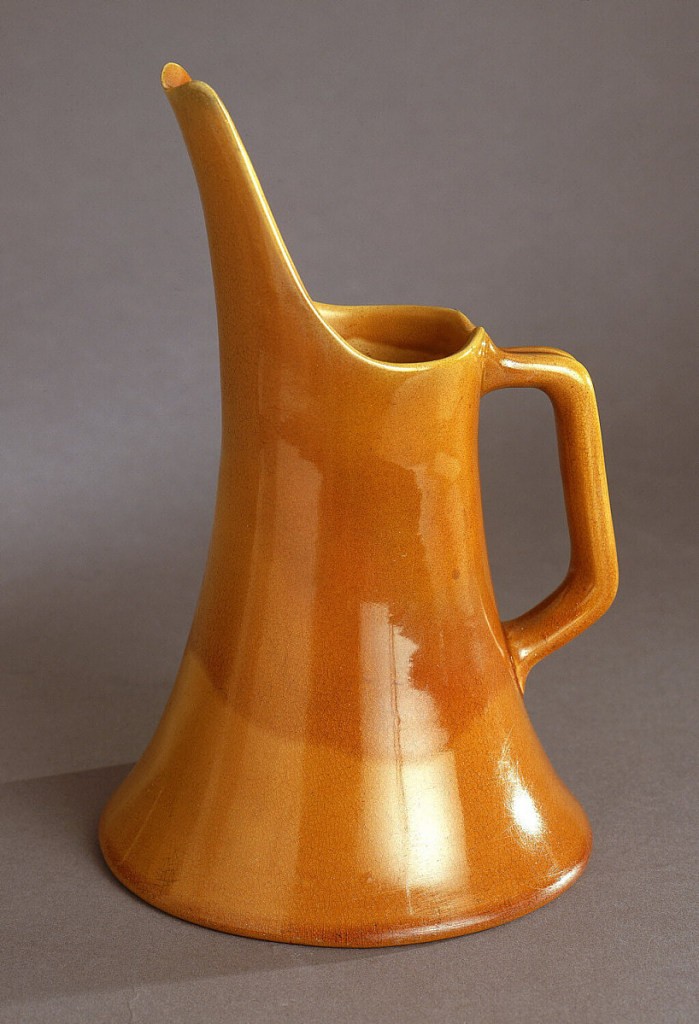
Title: Jug
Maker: Christopher Dresser, Scottish, 1834–1904
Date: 1880–82
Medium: Glazed earthenware
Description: Cylindrical body flaring to circular foot; circular mouth with rising, elongated spout; squared, angled loop handle. Overall yellow-brown glaze, mottled and finely crackled.